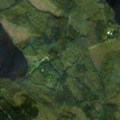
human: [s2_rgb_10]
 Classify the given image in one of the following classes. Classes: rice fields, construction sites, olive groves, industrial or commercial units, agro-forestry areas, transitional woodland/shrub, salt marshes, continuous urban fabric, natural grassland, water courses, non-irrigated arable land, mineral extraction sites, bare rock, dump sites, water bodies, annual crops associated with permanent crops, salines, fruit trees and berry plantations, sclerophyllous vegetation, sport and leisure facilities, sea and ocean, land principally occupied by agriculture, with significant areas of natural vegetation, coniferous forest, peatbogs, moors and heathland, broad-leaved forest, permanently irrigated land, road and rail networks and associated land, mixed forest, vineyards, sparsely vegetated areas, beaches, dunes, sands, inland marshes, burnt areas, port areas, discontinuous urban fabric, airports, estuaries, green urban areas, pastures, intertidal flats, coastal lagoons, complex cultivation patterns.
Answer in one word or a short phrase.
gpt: broad-leaved forest, coniferous forest, mixed forest, transitional woodland/shrub, water bodies